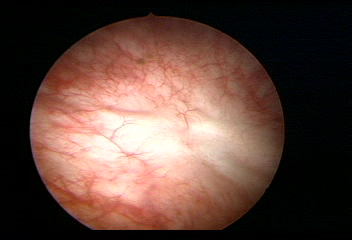
Modality: WLC
Class: Normal mucosa
Bladder cancer association: No